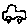
Label: car